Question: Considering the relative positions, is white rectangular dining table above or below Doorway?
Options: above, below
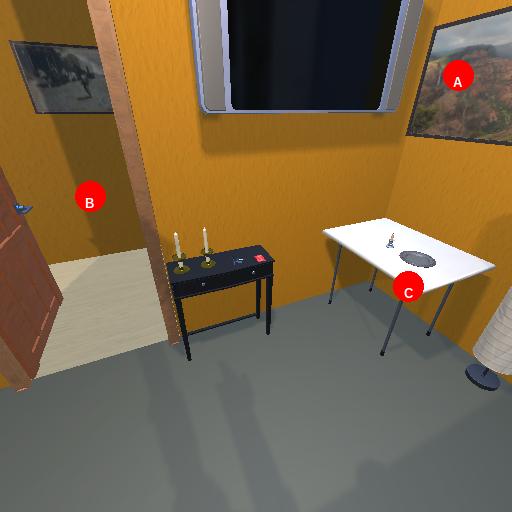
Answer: above